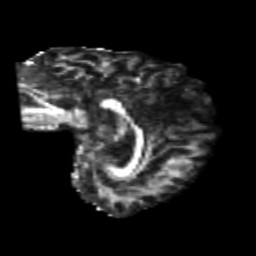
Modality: FA
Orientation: sagittal
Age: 20
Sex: male
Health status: healthy
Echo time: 0.074 s